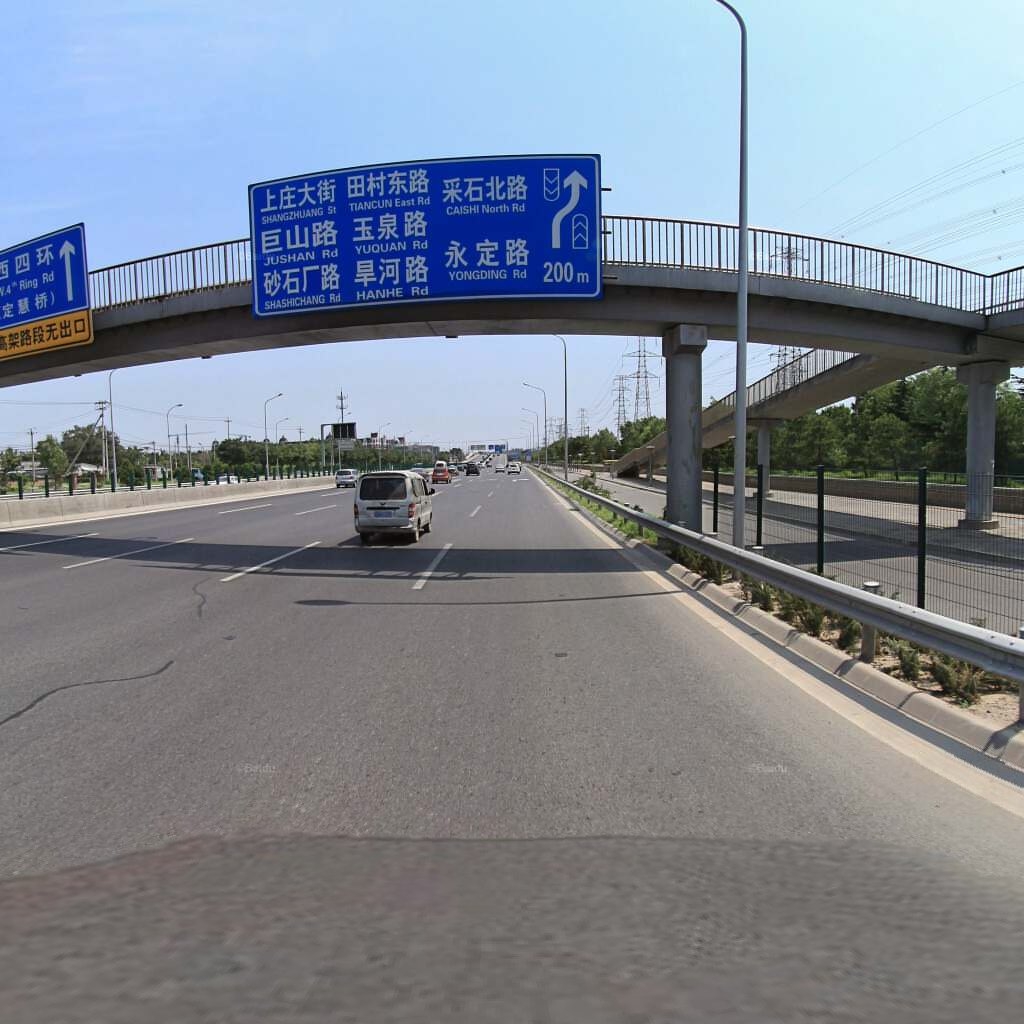
Region: Haidian
Road damage annotations: longitudinal patch, longitudinal patch